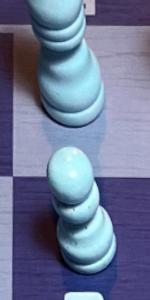
Label: Pawn_White